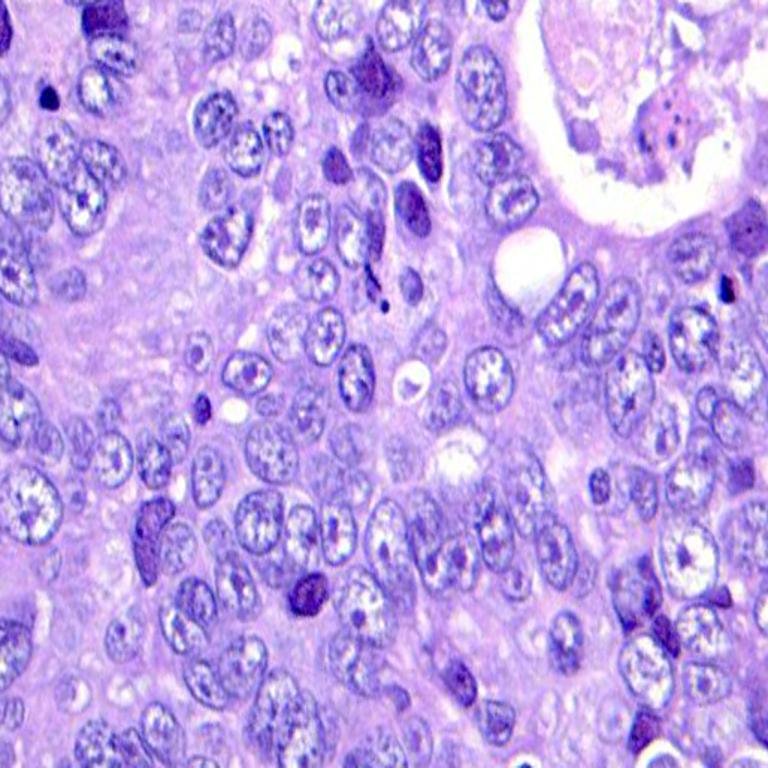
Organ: colon
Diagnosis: adenocarcinomas